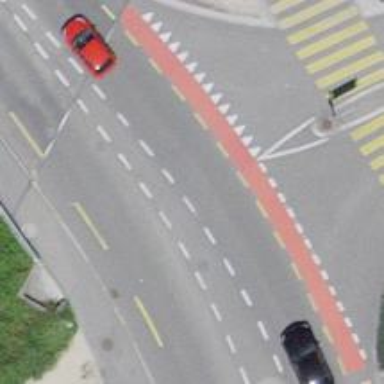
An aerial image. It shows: Asphalt secondary road with dedicated lane for cyclists on both sides.